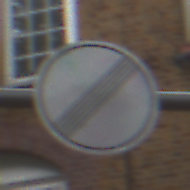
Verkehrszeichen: EndeSaemtlicherBegrenzungen
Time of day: MorningAfternoon
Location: Outdoor (Urban)
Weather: Overcast
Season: NotSpecified
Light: Natural